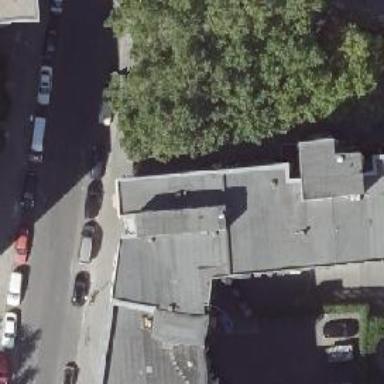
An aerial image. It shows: Restaurant with brewery.